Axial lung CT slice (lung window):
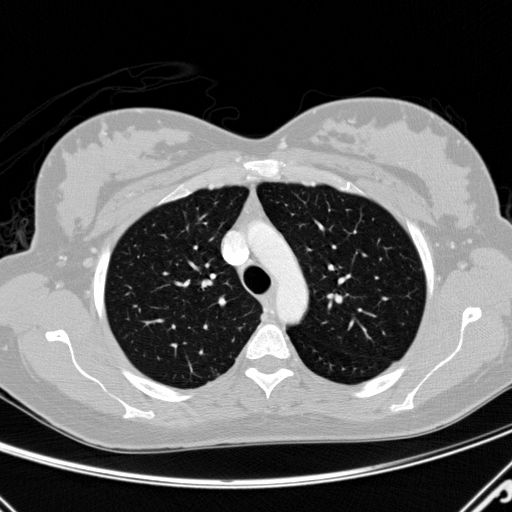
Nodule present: no